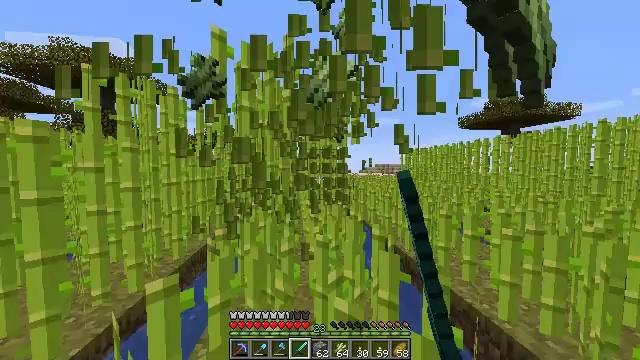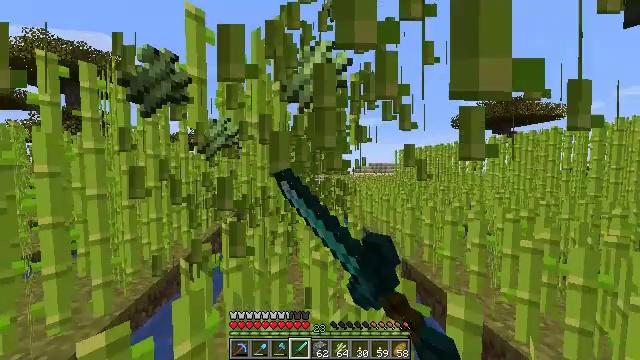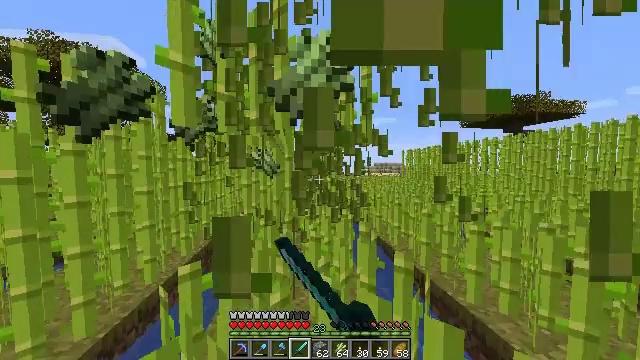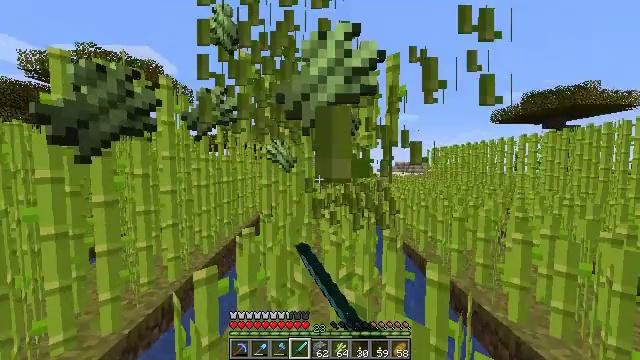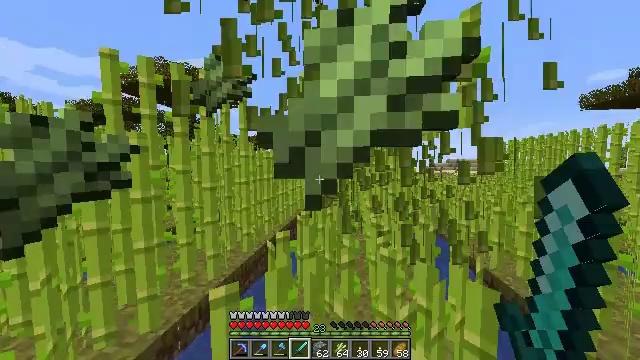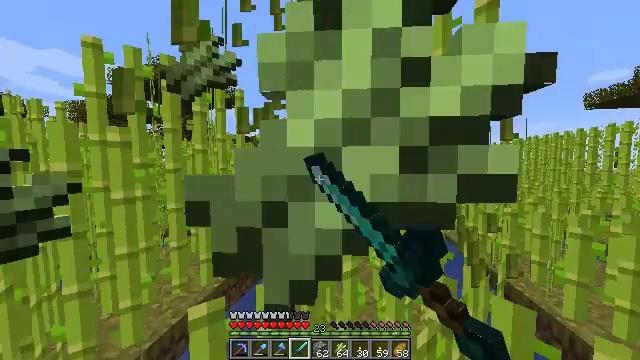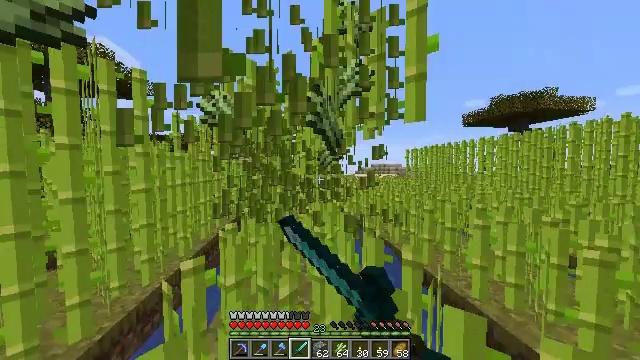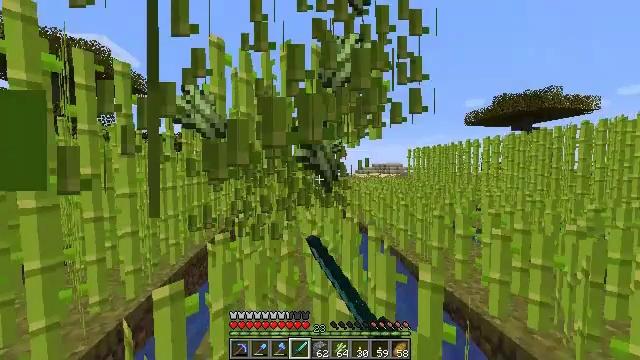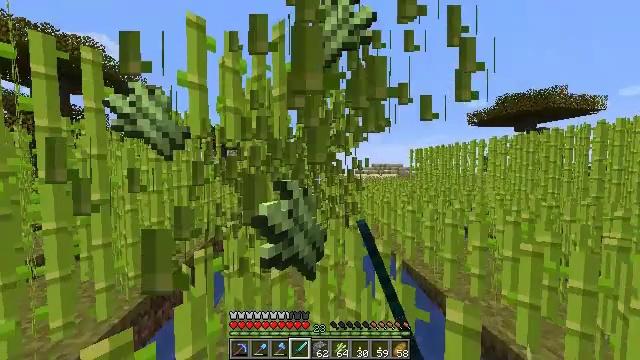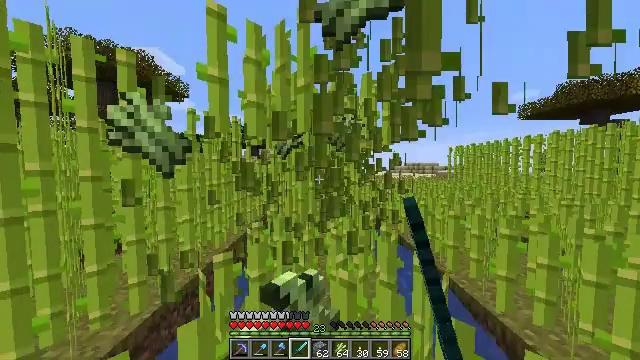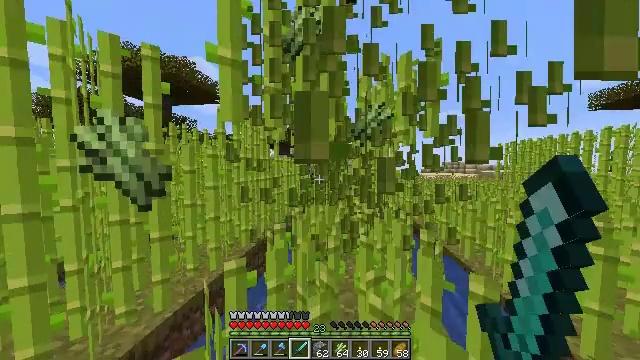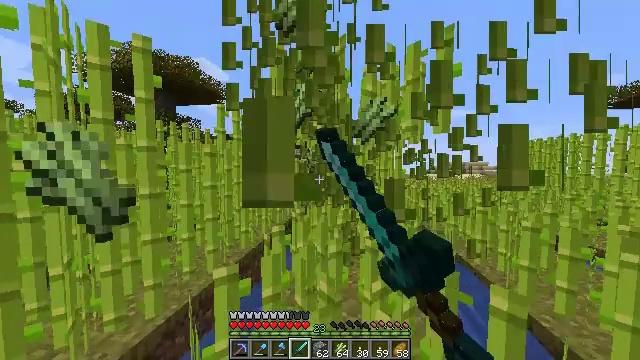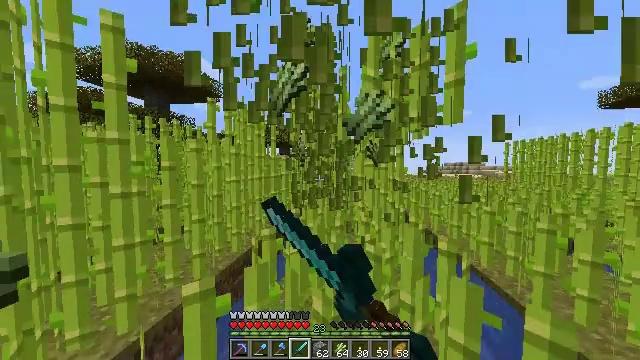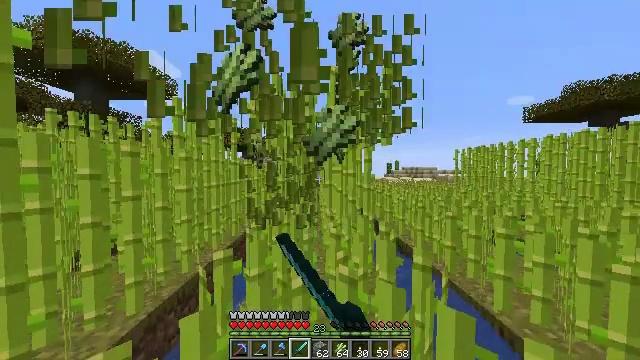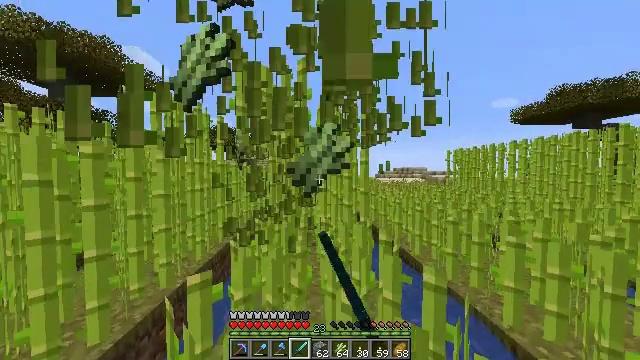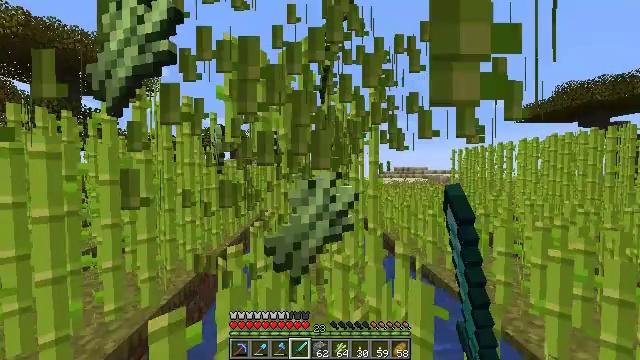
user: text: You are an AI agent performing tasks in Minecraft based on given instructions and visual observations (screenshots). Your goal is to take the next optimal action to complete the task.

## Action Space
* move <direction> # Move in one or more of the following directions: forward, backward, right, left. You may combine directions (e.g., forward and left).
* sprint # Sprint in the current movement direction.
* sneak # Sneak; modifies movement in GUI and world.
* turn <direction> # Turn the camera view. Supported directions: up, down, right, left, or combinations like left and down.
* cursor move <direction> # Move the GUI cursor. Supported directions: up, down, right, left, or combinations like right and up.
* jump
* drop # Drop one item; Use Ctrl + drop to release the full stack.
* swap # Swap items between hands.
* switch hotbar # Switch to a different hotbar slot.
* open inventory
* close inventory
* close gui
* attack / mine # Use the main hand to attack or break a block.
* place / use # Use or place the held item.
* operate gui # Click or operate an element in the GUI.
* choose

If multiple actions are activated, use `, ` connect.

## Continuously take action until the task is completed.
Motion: motion action
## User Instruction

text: Gather sugar cane for crafting.
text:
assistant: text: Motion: move forward, sprint, turn right, attack / mine
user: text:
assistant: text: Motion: move forward, sprint, turn left, attack / mine
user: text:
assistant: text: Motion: move forward, sprint, turn left, attack / mine
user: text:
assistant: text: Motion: move forward, sprint, turn left, attack / mine
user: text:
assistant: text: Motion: move forward, sprint, attack / mine
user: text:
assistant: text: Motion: move forward, sprint, turn right and up, attack / mine
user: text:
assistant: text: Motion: move forward, sprint, attack / mine
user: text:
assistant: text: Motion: move forward, sprint, attack / mine
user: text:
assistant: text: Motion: move forward, sprint, turn left, attack / mine
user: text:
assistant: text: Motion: move forward, sprint, turn left, attack / mine
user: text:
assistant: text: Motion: move forward, sprint, attack / mine
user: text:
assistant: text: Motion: move forward, sprint, attack / mine
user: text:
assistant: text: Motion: move forward, sprint, turn right and up, attack / mine
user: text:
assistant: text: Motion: move forward, sprint, turn right, attack / mine
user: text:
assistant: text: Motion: move forward, sprint, attack / mine
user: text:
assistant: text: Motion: move forward, sprint, attack / mine
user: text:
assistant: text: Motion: move forward, sprint, turn left, attack / mine
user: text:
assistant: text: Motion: move forward, sprint, turn left, attack / mine
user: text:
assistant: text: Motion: move forward, sprint, attack / mine
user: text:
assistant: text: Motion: move forward, sprint, turn right, attack / mine
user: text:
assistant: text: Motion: move forward, sprint, turn right, attack / mine
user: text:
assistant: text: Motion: move forward, sprint, attack / mine
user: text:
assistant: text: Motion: move forward, sprint, turn left, attack / mine
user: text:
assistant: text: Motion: move forward, sprint, turn left, attack / mine
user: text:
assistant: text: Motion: move forward, sprint, attack / mine
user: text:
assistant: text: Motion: move forward, sprint, turn right, attack / mine
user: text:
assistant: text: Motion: move forward, sprint, turn right, attack / mine
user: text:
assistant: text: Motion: move forward, sprint, attack / mine
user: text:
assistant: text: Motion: move forward, sprint, turn left, attack / mine
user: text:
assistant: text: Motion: move forward, sprint, turn left and down, attack / mine